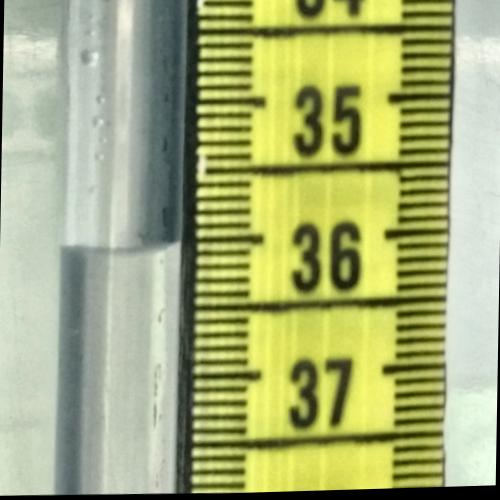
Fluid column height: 36.0 cm